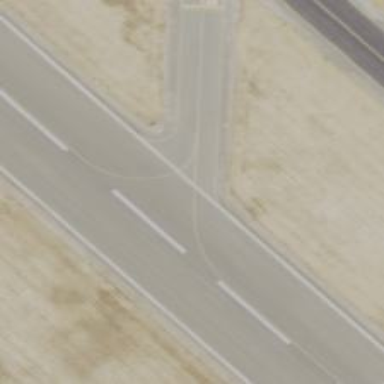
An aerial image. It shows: Image of taxiway at airport.